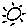
Label: sun